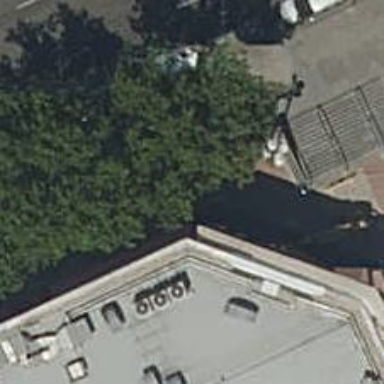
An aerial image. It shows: Bicycle parking area with wall loops for securing bikes.